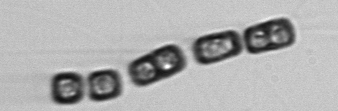
Label: Thalassiosira